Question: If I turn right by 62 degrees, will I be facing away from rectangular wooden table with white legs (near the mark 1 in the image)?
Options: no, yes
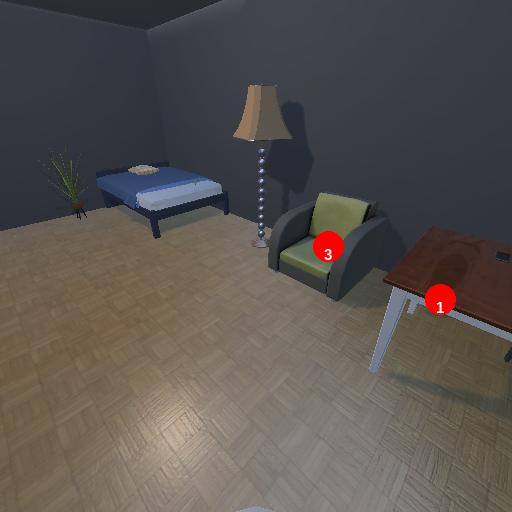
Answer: no